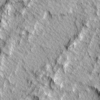
Label: not_dusty